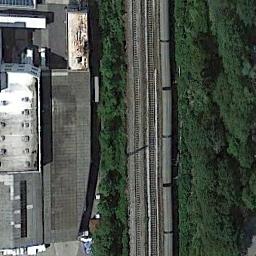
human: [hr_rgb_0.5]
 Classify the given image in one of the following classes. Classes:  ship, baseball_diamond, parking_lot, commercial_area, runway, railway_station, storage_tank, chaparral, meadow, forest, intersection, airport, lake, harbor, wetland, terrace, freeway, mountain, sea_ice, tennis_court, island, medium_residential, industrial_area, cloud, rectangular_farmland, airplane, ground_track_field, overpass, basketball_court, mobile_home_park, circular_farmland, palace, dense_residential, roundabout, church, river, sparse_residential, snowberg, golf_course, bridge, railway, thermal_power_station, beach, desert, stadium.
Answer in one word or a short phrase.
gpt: railway